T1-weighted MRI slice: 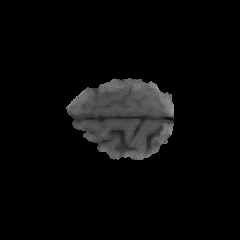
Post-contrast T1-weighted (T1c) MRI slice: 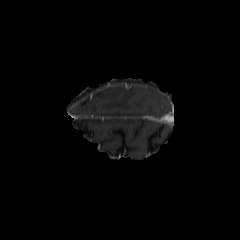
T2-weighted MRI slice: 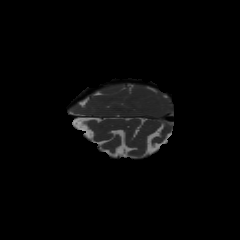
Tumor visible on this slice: no